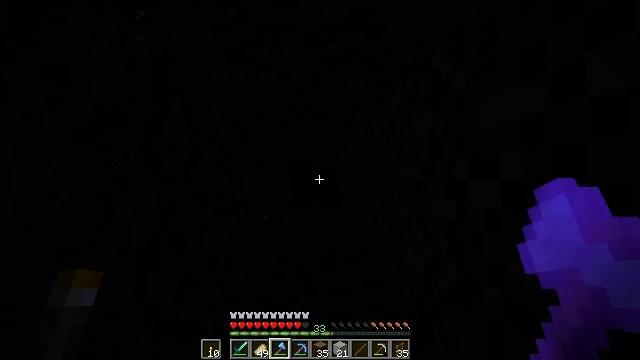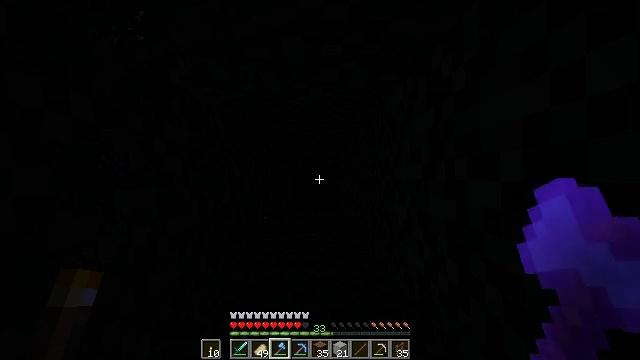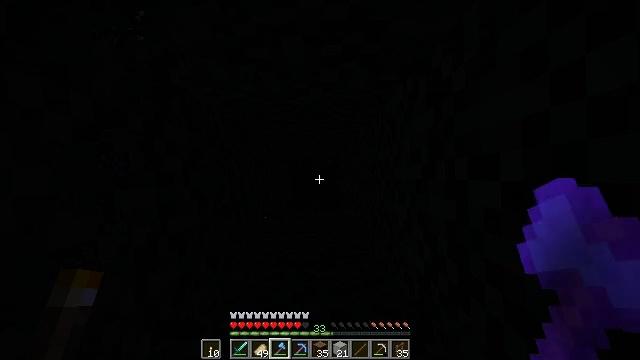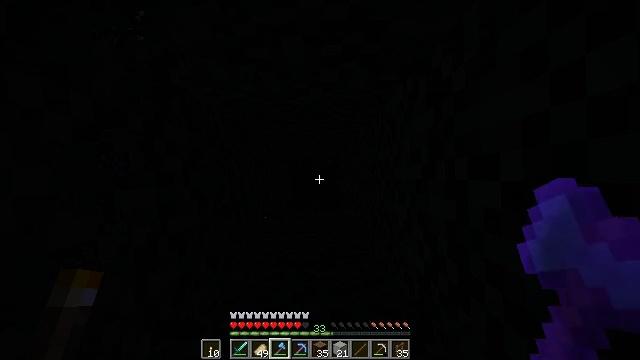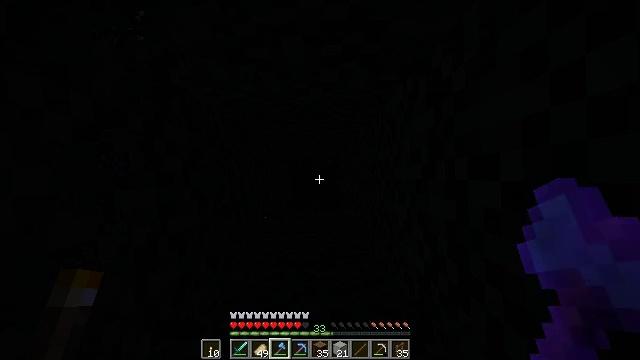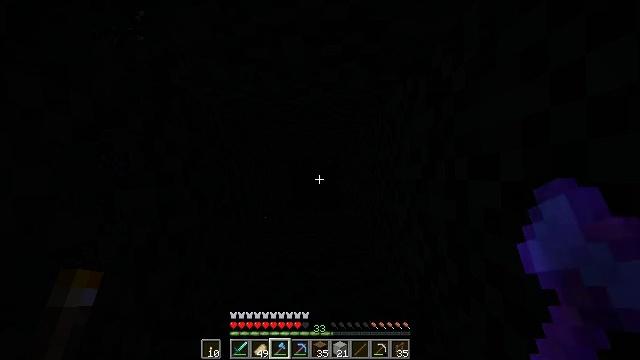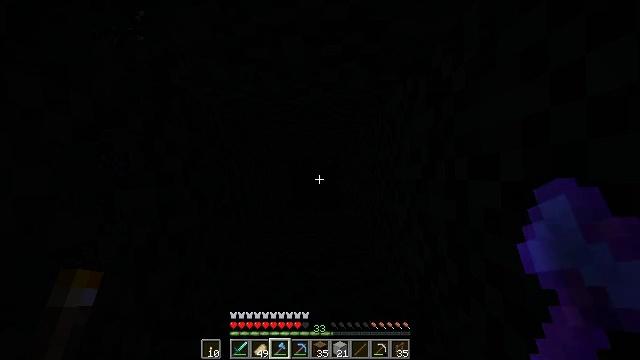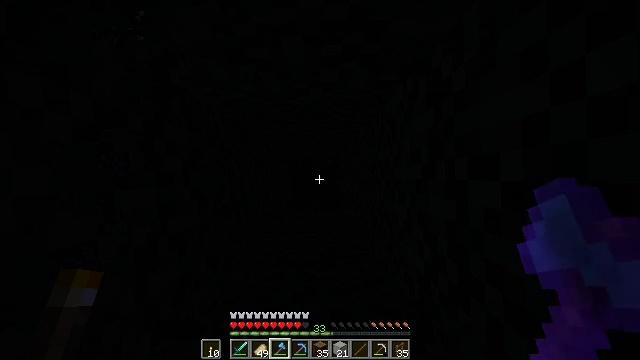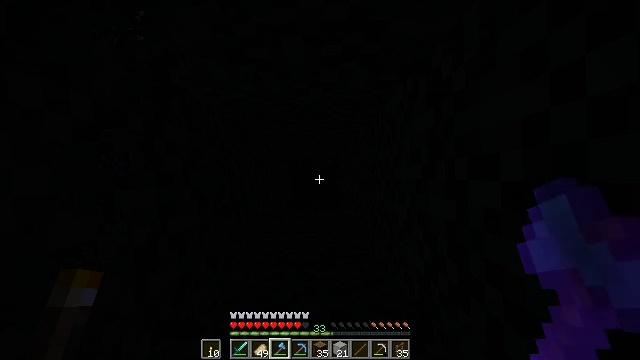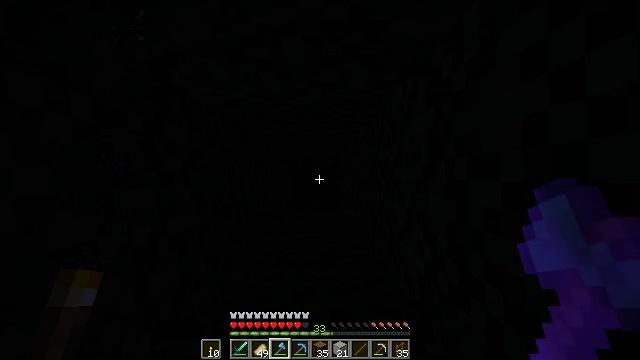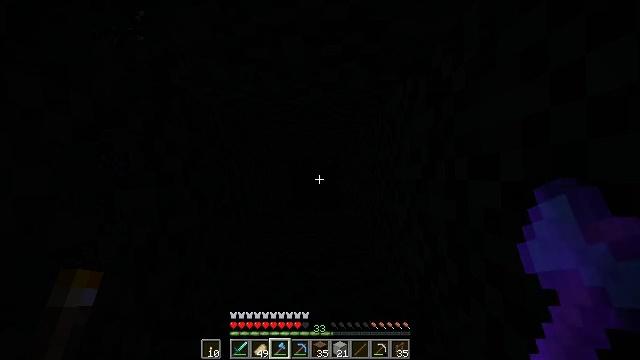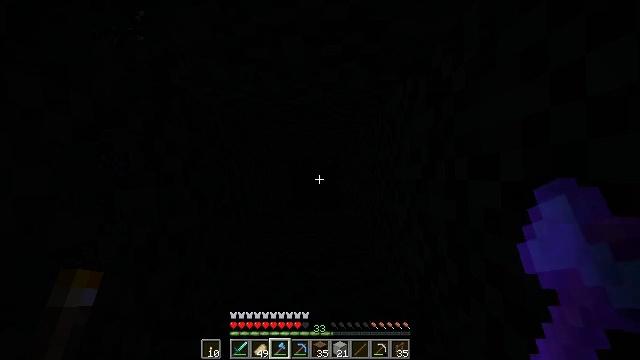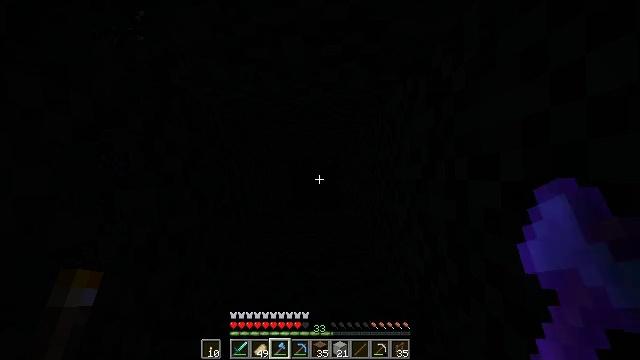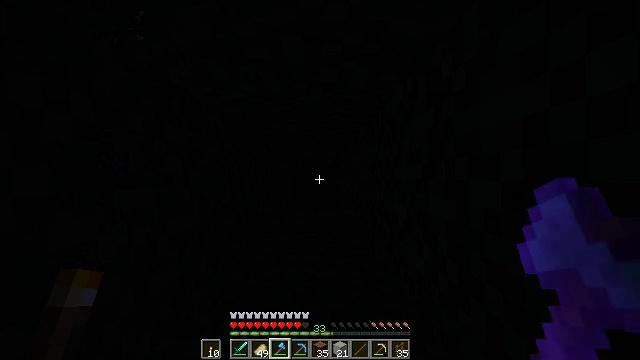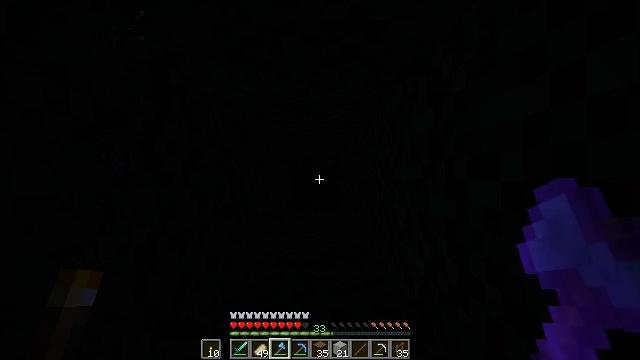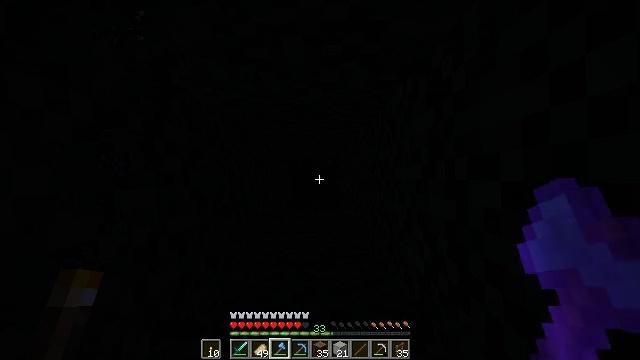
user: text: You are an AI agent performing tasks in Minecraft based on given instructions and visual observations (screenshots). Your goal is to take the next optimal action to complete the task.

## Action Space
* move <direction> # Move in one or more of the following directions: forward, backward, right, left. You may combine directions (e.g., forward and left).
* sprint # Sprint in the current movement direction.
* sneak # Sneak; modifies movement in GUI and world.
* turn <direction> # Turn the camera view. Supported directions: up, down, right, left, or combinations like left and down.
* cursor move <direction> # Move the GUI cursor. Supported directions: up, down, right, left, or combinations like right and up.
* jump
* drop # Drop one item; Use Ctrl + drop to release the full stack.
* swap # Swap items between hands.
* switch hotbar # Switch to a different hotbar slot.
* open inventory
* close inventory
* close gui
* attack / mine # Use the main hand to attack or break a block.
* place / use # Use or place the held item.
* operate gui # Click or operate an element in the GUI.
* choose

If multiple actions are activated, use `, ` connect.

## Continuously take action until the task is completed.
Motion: motion action
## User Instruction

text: Disassemble the brown bed.
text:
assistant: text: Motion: no_op
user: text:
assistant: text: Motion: no_op
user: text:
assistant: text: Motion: no_op
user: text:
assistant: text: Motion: no_op
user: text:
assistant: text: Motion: no_op
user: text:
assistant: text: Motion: no_op
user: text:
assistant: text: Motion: no_op
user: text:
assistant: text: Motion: no_op
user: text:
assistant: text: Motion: no_op
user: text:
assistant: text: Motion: no_op
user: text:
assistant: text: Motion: no_op
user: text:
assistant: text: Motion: no_op
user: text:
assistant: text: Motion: no_op
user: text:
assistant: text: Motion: no_op
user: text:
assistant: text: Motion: no_op
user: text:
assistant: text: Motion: no_op
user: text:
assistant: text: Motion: no_op
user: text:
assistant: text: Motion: no_op
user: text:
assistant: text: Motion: no_op
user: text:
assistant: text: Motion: no_op
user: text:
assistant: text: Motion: no_op
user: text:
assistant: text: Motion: no_op
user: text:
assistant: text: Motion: no_op
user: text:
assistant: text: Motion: no_op
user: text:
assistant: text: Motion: no_op
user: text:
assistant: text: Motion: no_op
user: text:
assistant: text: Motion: no_op
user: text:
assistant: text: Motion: no_op
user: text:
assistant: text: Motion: no_op
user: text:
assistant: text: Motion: no_op